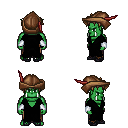
a pixel art fantasy rpg character, male body template, orc, green skin, black robe, robe skirt, blonde bedhead hairstyle, leather cap, white cloth bracers, ghillies, four views (front, back, left, right), 2x2 character sprite sheet, small pixel art, hard edges, no anti-aliasing